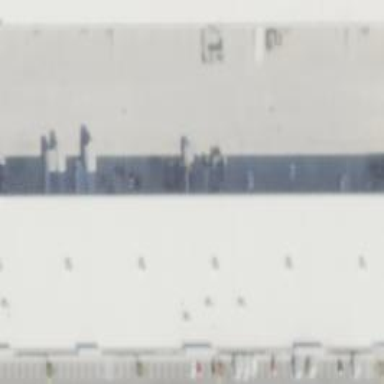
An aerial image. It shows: Warehouse building.